The image is an STFT spectrogram (time versus frequency) of a rotating-machine vibration signal. Based on the visible evidence, which rotor condition applies: normal, misalignment, unbalance, looseness?
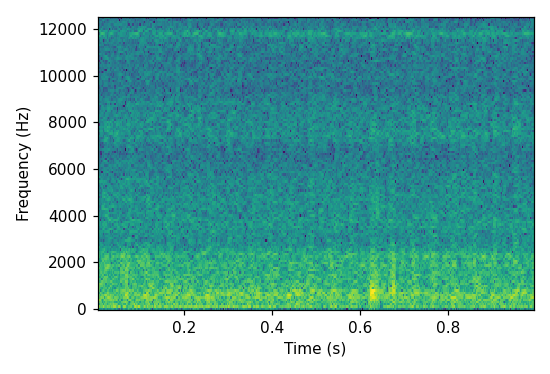
Answer: looseness